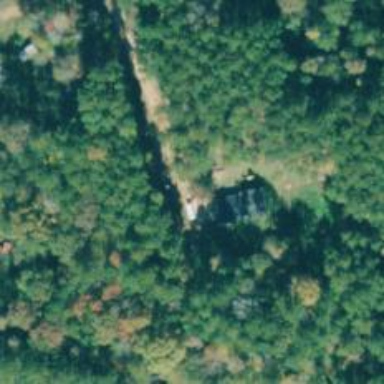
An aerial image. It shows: Driveway leading to service road.